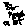
Label: cat